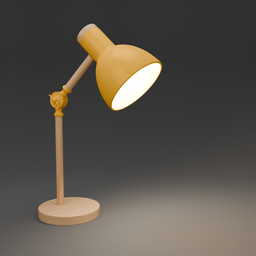
Label: lighting